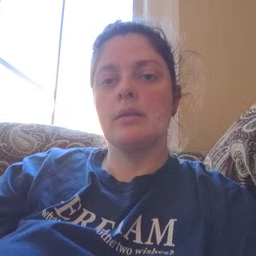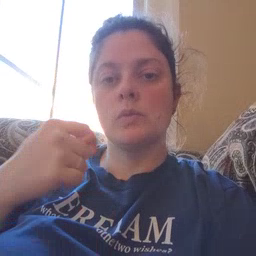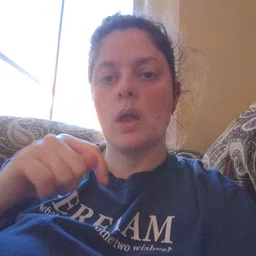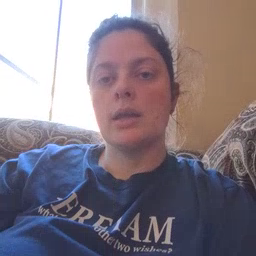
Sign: toy